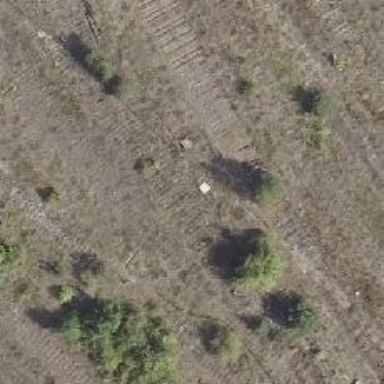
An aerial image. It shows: Abandoned railway yard with electrified contact line.